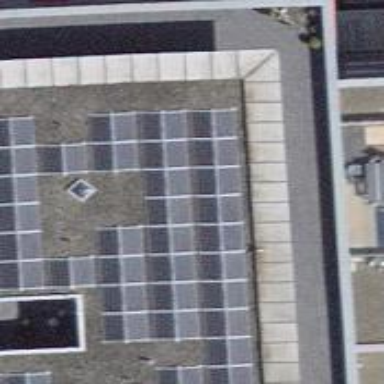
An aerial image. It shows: Solar power generator using photovoltaic panels.